This time-frequency spectrogram was computed from a rotor test-rig vibration snapshot; brighter regions carry more energy. Diagnose the rotating machine from this image, choosing from: normal, misalignment, unbalance, looseness.
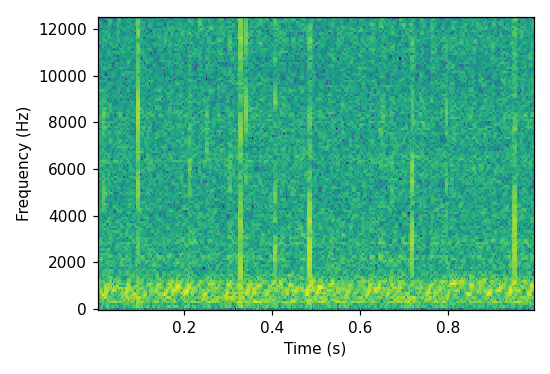
Answer: normal